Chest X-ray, AP view. Patient: 55 years old, sex F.
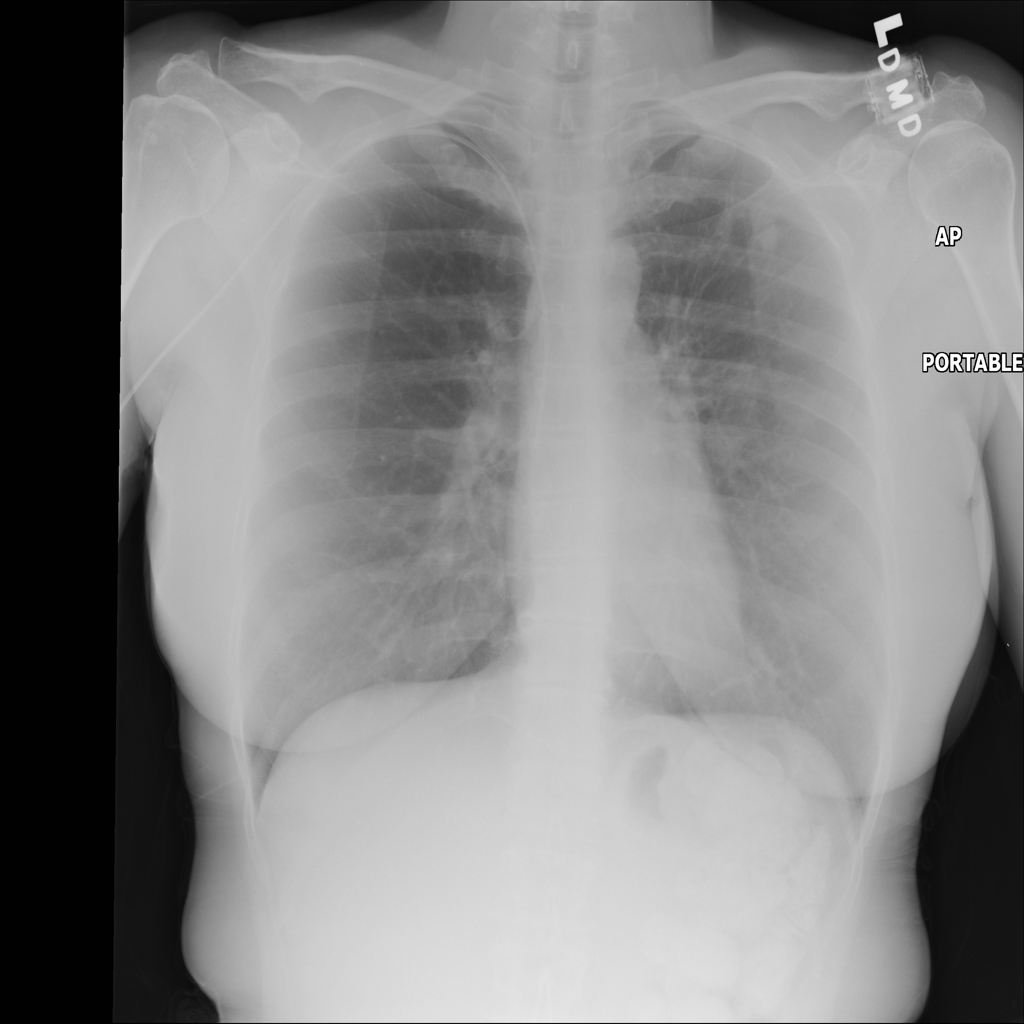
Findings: Consolidation, Infiltration, Nodule